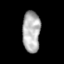
Tissue: skin
Cell type: Epithelial cells
Senescence score: 0.8657
Nuclear area (px): 715
Mean DAPI intensity: 178.94